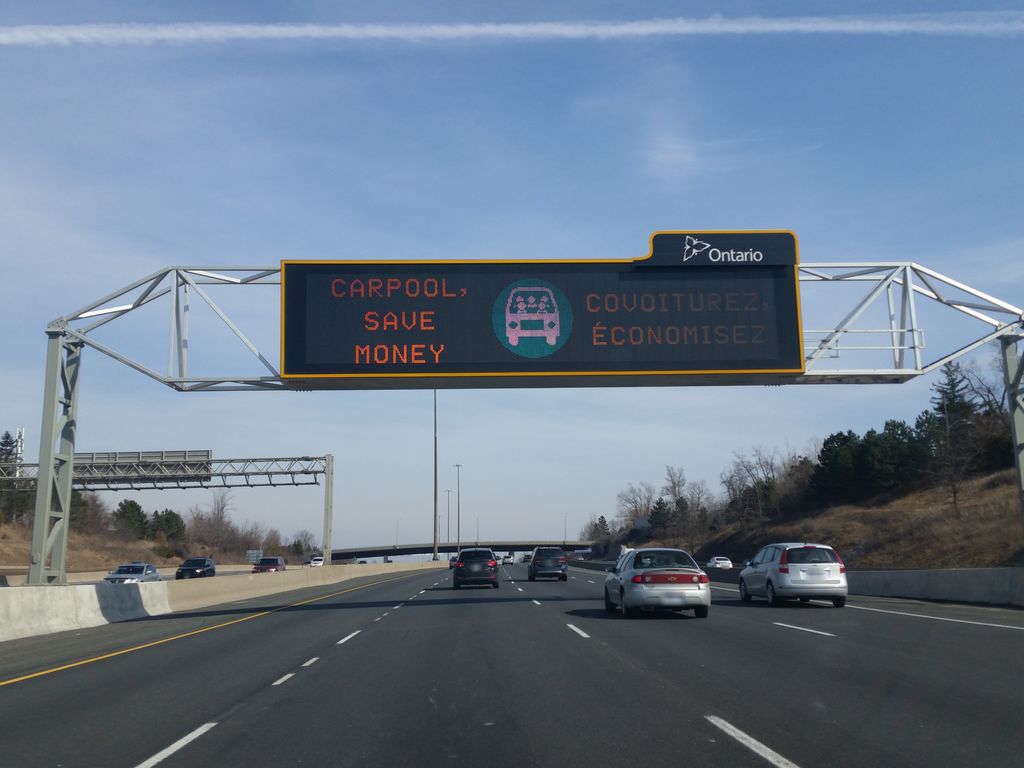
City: toronto